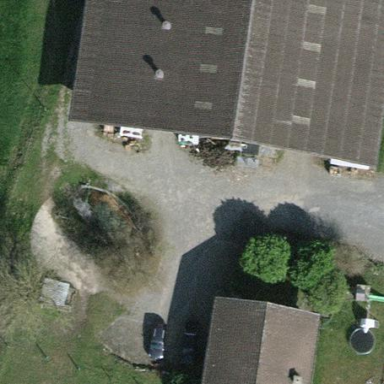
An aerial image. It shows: Farmyard area.